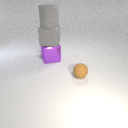
large gray rubber cylinder above large purple metal cube